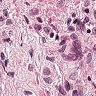
Metastatic tissue present: no